Question: I want to create a shape that is a sphere on top of the 3D Gaussian.
something like this:

for plotting Gaussian I wrote tihs:
'''
% isotropic Gaussian parameters
n = 100; % resolution
s = 2; % width
x = linspace(-5,5,n);
[X,Y] = meshgrid(x);
gaus2d = exp( -(X.^2 + Y.^2 )/(2*s^2));
figure(1), clf
surf(x,x,gaus2d)
'''
and for sphere:
'''
rotate3d on
hold on
[x1,y1,z1] = sphere;
% adjusting the radius of sphere
x1 = x1*s;
y1 = y1*s;
z1 = z1*s;
surf(x1,y1,z1)
'''
The problem is: I don't know how to shift the sphere on top of the Gaussian. How to transfer sphere on top of the Gaussain?
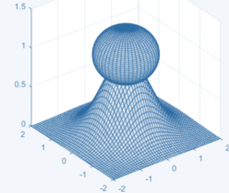
Answer: You can add a constant to the sphere's z-values in ordner to 'lift' it up:
'''
% isotropic Gaussian parameters
n = 100; % resolution
s = 2; % width
x = linspace(-5,5,n);
[X,Y] = meshgrid(x);
gaus2d = exp( -(X.^2 + Y.^2 )/(2*s^2));
figure(1), clf
surf(x,x,gaus2d)
rotate3d on
hold on
[x1,y1,z1] = sphere;
% adjusting the radius of sphere
x1 = x1*s;
y1 = y1*s;
z1 = z1;
% add a constant to sphere, so that it is on top of gauss
addi = max(gaus2d(:)) - min(z1(:));
z1 = z1 + addi;
surf(x1,y1,z1)
'''